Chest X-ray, AP view. Patient: 70 years old, sex F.
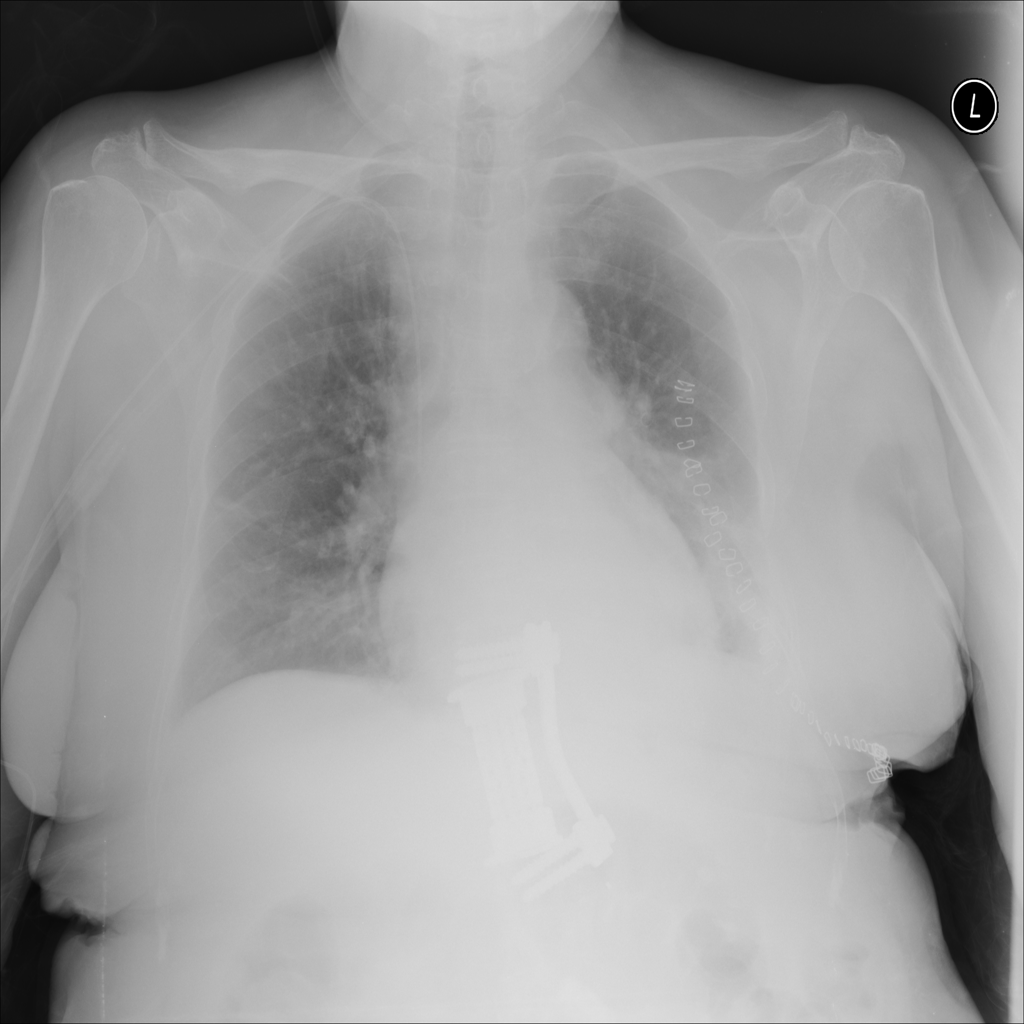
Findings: Atelectasis, Infiltration